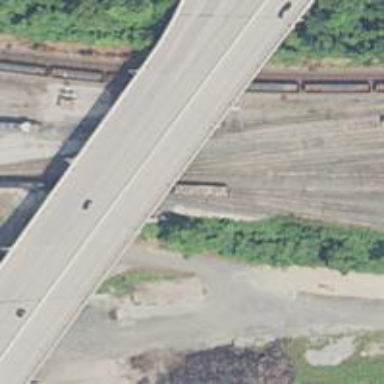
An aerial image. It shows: Railway yard.